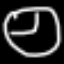
Label: clock